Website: macys
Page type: cross-sells
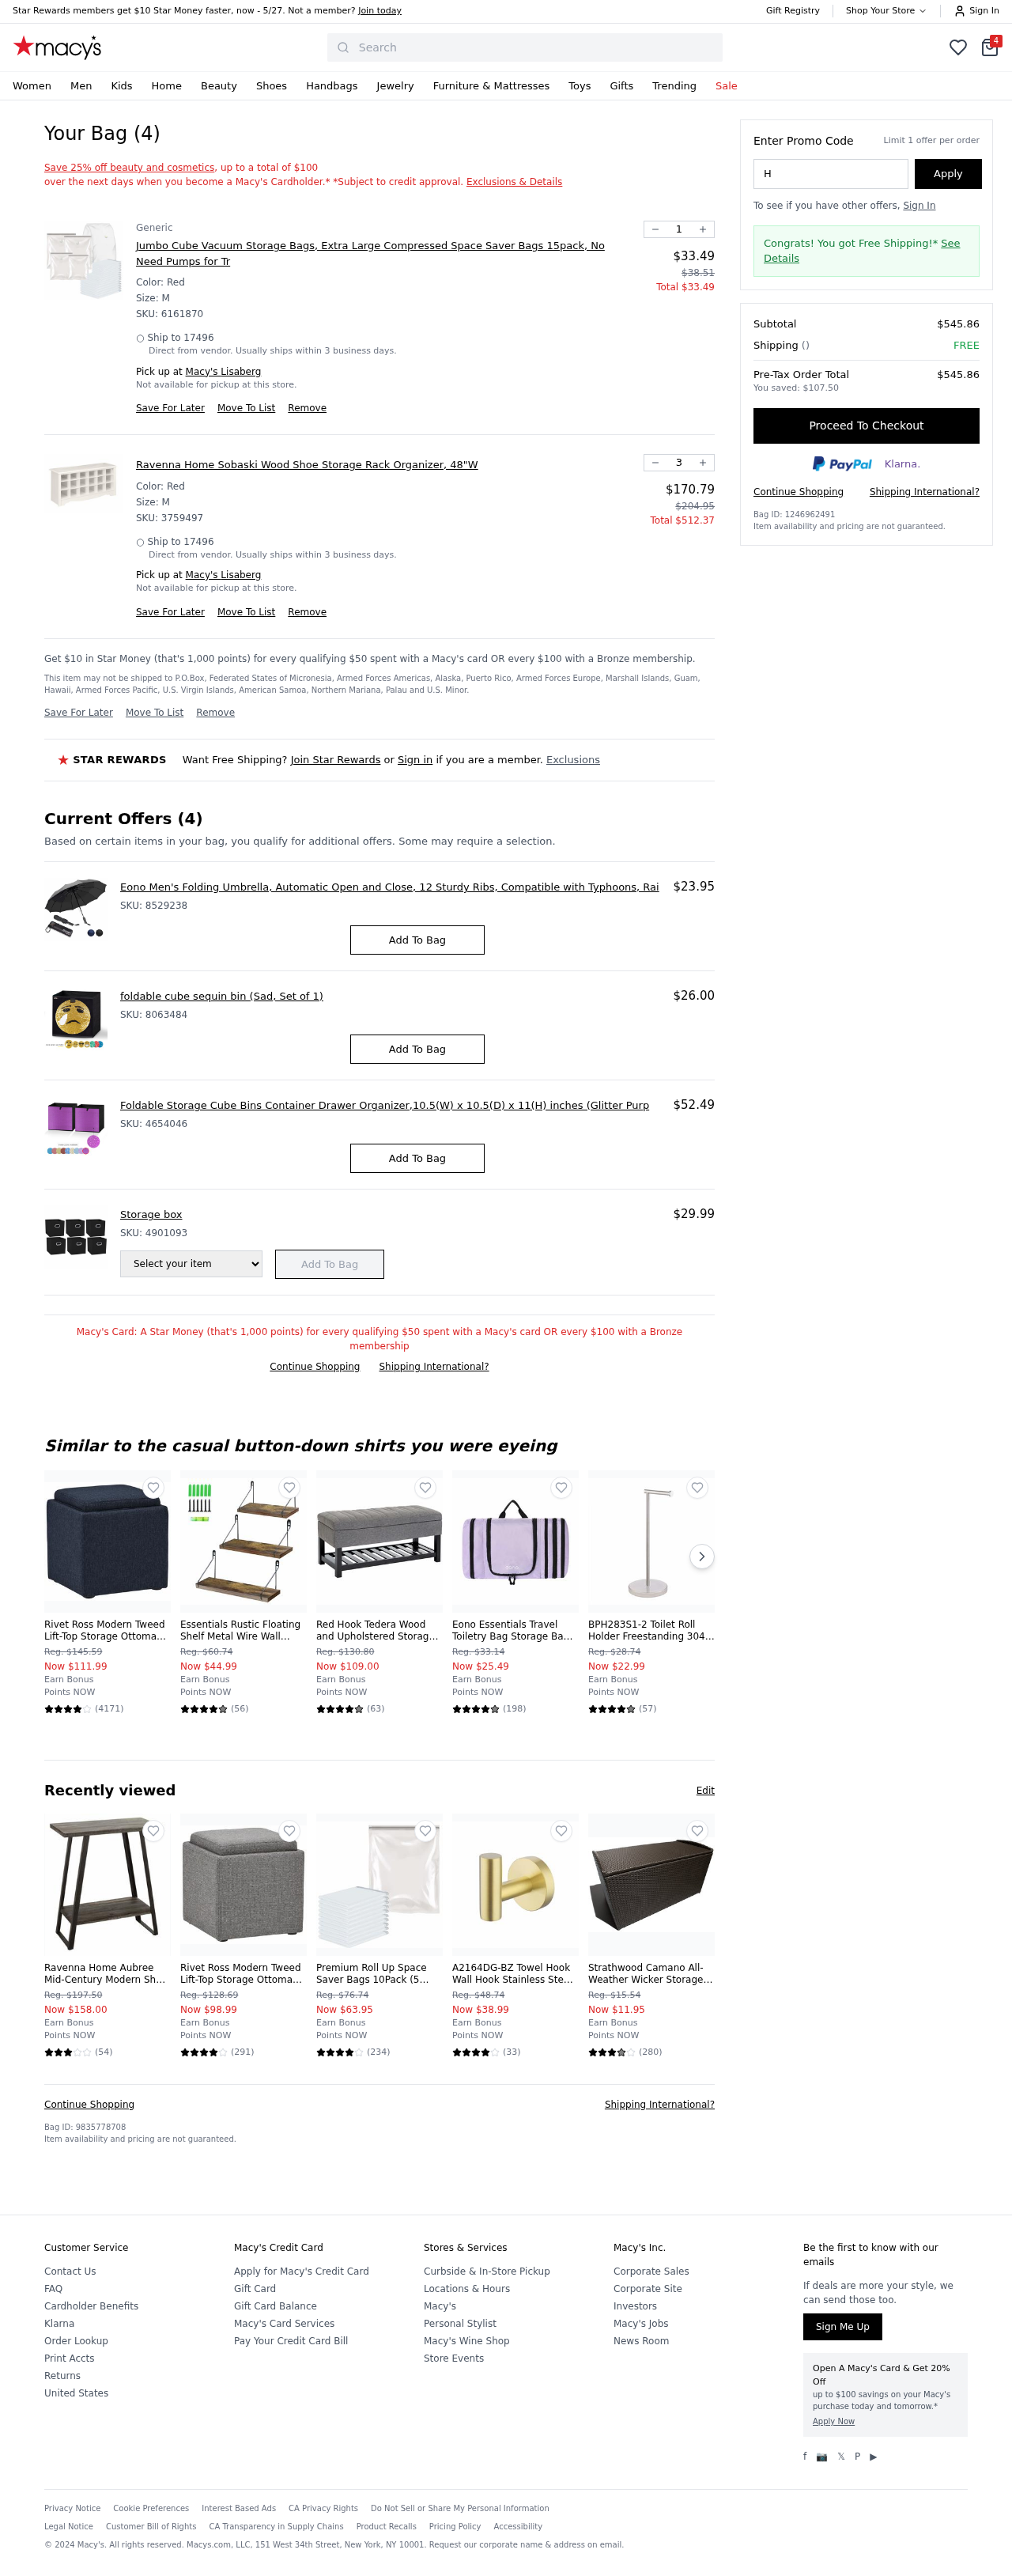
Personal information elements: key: PII_CITY
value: Lisaberg
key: PII_POSTCODE
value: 17496
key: PII_PROMO_CODE
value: HYTSAVE
Product elements: key: PRODUCT10_NAME
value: Ravenna Home Aubree Mid-Century Modern Shelf Storage Side Table, 23.6"W
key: PRODUCT10_NUM_RATINGS
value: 54
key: PRODUCT10_PRICE
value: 158
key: PRODUCT10_RATING
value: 3.3
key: PRODUCT11_NAME
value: Rivet Ross Modern Tweed Lift-Top Storage Ottoman Pouf, 17.7"W, Grey Storm (Renewed)
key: PRODUCT11_NUM_RATINGS
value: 291
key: PRODUCT11_PRICE
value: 98.99
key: PRODUCT11_RATING
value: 4.2
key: PRODUCT12_NAME
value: Premium Roll Up Space Saver Bags 10Pack (5 Medium,30X40cm + 5Large, 40x60cm) Compression Bags for Tr
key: PRODUCT12_NUM_RATINGS
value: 234
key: PRODUCT12_PRICE
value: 63.95
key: PRODUCT12_RATING
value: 4.4
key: PRODUCT13_NAME
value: A2164DG-BZ Towel Hook Wall Hook Stainless Steel SUS304 Stainless Steel Towel Rail Bathroom Hook Ward
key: PRODUCT13_NUM_RATINGS
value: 33
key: PRODUCT13_PRICE
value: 38.99
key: PRODUCT13_RATING
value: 4.4
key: PRODUCT14_NAME
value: Strathwood Camano All-Weather Wicker Storage Box
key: PRODUCT14_NUM_RATINGS
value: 280
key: PRODUCT14_PRICE
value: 11.95
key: PRODUCT14_RATING
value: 3.9
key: PRODUCT15_NAME
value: Eono Men's Folding Umbrella, Automatic Open and Close, 12 Sturdy Ribs, Compatible with Typhoons, Rai
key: PRODUCT15_PRICE
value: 23.95
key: PRODUCT16_NAME
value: Foldable Storage Cube Bins Container Drawer Organizer,10.5(W) x 10.5(D) x 11(H) inches (Glitter Purp
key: PRODUCT16_PRICE
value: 52.49
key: PRODUCT1_BRAND
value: Generic
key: PRODUCT1_NAME
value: Jumbo Cube Vacuum Storage Bags, Extra Large Compressed Space Saver Bags 15pack, No Need Pumps for Tr
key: PRODUCT1_PRICE
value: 33.49
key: PRODUCT1_QUANTITY
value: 1
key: PRODUCT2_NAME
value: Ravenna Home Sobaski Wood Shoe Storage Rack Organizer, 48"W
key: PRODUCT2_PRICE
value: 170.79
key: PRODUCT2_QUANTITY
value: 3
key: PRODUCT3_NAME
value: foldable cube sequin bin (Sad, Set of 1)
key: PRODUCT3_PRICE
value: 26
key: PRODUCT4_NAME
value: Storage box
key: PRODUCT4_PRICE
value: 29.99
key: PRODUCT5_NAME
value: Rivet Ross Modern Tweed Lift-Top Storage Ottoman Pouf, 17.7"W, Denim (Renewed)
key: PRODUCT5_NUM_RATINGS
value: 4171
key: PRODUCT5_PRICE
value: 111.99
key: PRODUCT5_RATING
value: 4.1
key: PRODUCT6_NAME
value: Essentials Rustic Floating Shelf Metal Wire Wall Mounted Storage Shelves for Living Room Kitchen Off
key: PRODUCT6_NUM_RATINGS
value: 56
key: PRODUCT6_PRICE
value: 44.99
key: PRODUCT6_RATING
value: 4.5
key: PRODUCT7_NAME
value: Red Hook Tedera Wood and Upholstered Storage Ottoman Bench - Graphite Grey
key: PRODUCT7_NUM_RATINGS
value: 63
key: PRODUCT7_PRICE
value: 109
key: PRODUCT7_RATING
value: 4.6
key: PRODUCT8_NAME
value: Eono Essentials Travel Toiletry Bag Storage Bag to Save Space, Waterproof Hanging Kit for Men and Wo
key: PRODUCT8_NUM_RATINGS
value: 198
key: PRODUCT8_PRICE
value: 25.49
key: PRODUCT8_RATING
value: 4.9
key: PRODUCT9_NAME
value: BPH283S1-2 Toilet Roll Holder Freestanding 304 Stainless Steel Rustproof Pedestal Toilet Roll Holder
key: PRODUCT9_NUM_RATINGS
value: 57
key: PRODUCT9_PRICE
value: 22.99
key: PRODUCT9_RATING
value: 4.9
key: PRODUCT1_SKU
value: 6161870
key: PRODUCT1_ORIGINAL_PRICE
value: $38.51
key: PRODUCT1_TOTAL
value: $33.49
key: PRODUCT2_SKU
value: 3759497
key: PRODUCT2_ORIGINAL_PRICE
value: $204.95
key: PRODUCT2_TOTAL
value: $512.37
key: PRODUCT15_SKU
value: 8529238
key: PRODUCT3_SKU
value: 8063484
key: PRODUCT16_SKU
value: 4654046
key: PRODUCT4_SKU
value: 4901093
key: PRODUCT5_ORIGINAL_PRICE
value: Reg. $145.59
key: PRODUCT6_ORIGINAL_PRICE
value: Reg. $60.74
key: PRODUCT7_ORIGINAL_PRICE
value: Reg. $130.80
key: PRODUCT8_ORIGINAL_PRICE
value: Reg. $33.14
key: PRODUCT9_ORIGINAL_PRICE
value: Reg. $28.74
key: PRODUCT10_ORIGINAL_PRICE
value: Reg. $197.50
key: PRODUCT11_ORIGINAL_PRICE
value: Reg. $128.69
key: PRODUCT12_ORIGINAL_PRICE
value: Reg. $76.74
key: PRODUCT13_ORIGINAL_PRICE
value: Reg. $48.74
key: PRODUCT14_ORIGINAL_PRICE
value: Reg. $15.54
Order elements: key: ORDER_NUM_ITEMS
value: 4
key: ORDER_SUBTOTAL
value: $545.86
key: ORDER_TOTAL
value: $545.86
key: ORDER_SAVINGS
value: $107.50
Search elements: key: HEADER_SEARCH
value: Search